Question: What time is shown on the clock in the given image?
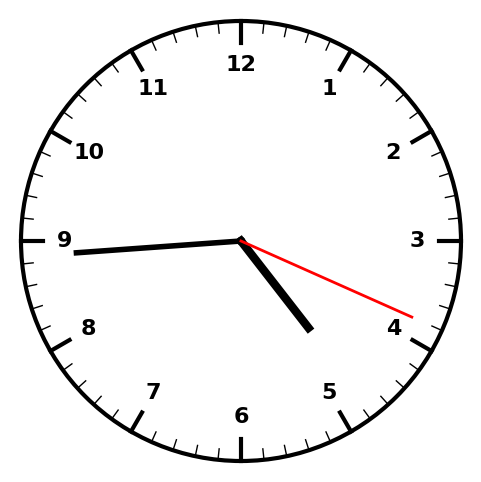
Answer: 04:44:19